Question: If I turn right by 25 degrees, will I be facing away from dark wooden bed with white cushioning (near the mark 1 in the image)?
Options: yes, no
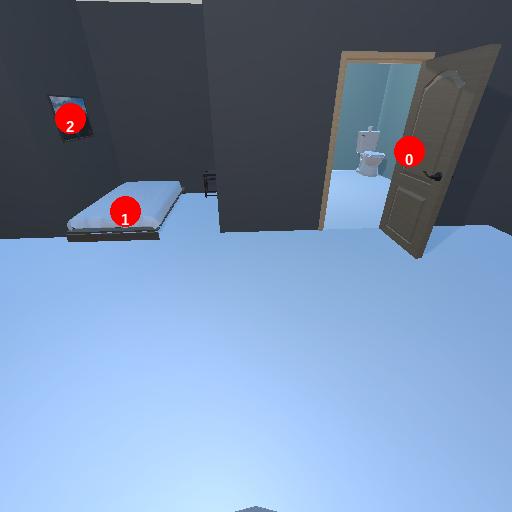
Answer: yes